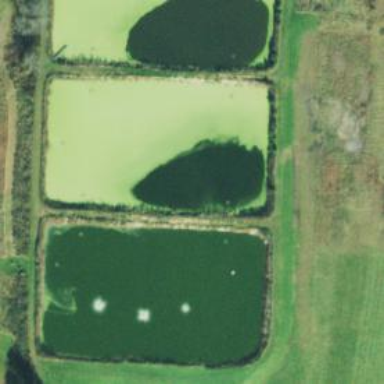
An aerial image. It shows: Wastewater basin surrounded by water.